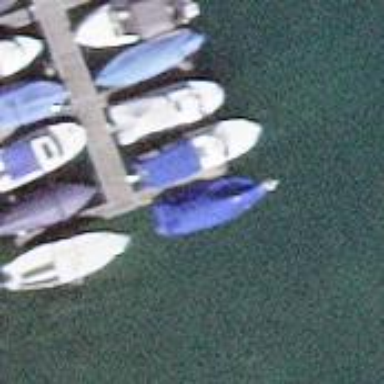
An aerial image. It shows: Man-made pier.